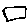
Label: square